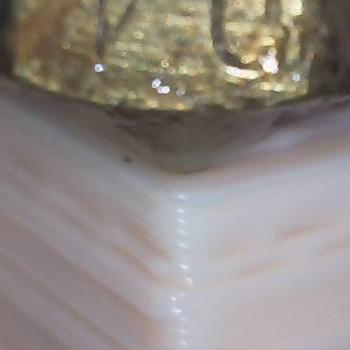
Flow rate: 35%